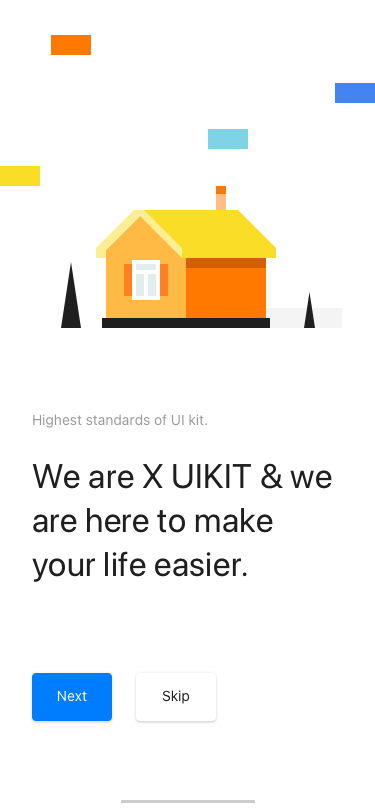
Text in this UI design:
Highest standards of UI kit.
We are X UIKIT & we are here to make your life easier.